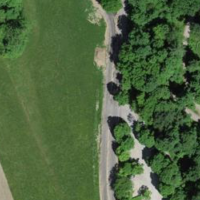
EUNIS habitat code: 25
Species observed at this site:
Quercus robur
Carpinus betulus
Lamium galeobdolon